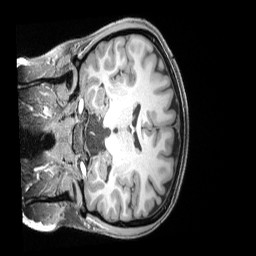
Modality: T1w
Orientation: coronal
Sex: female
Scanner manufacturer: siemens
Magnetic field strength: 3 T
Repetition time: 2.4 s
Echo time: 0.00222 s